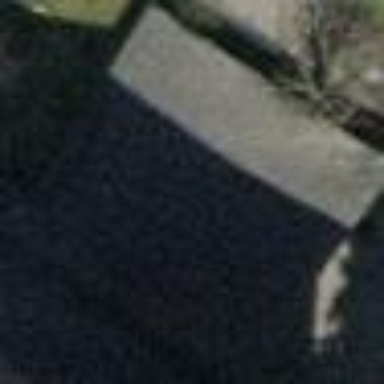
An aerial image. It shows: Garage.